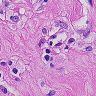
Metastatic tissue present: yes